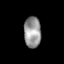
Tissue: skin
Cell type: Epithelial cells
Senescence score: 0.2328
Nuclear area (px): 512
Mean DAPI intensity: 152.133